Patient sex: F
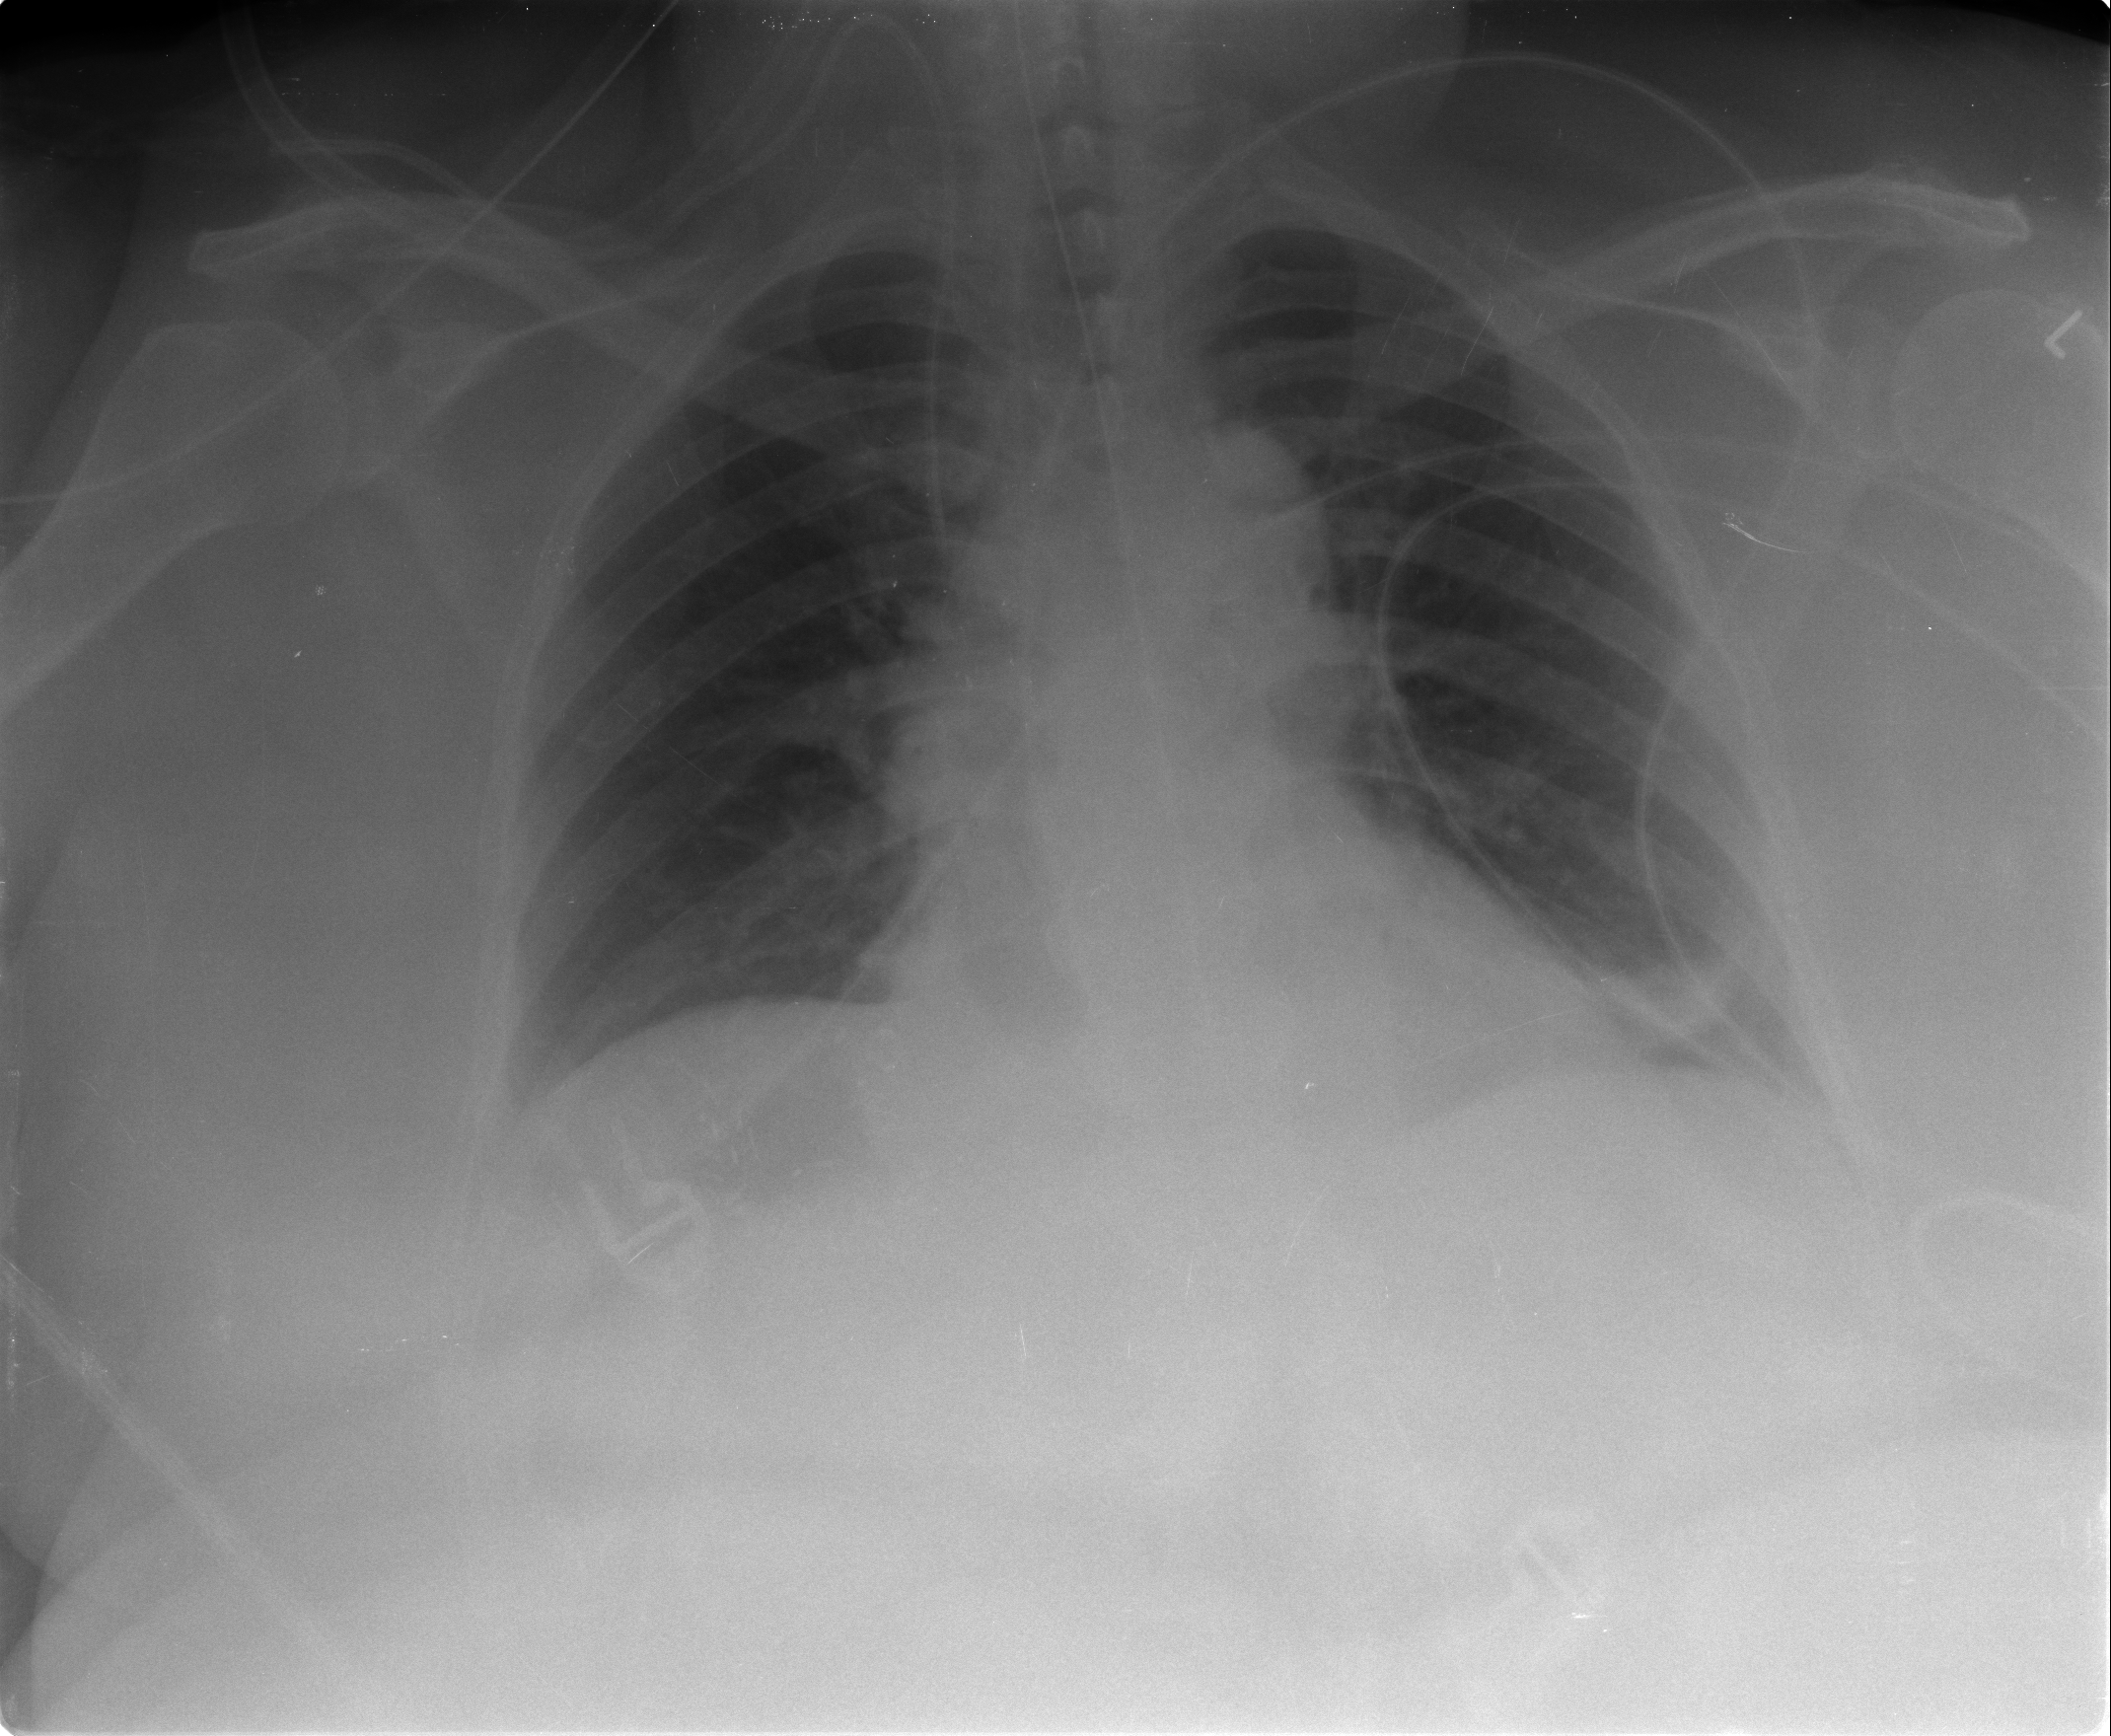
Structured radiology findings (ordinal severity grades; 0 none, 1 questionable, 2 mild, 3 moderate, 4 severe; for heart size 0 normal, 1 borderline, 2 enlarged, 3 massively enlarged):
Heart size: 0
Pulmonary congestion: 2
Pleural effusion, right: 0
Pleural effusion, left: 0
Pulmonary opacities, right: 0
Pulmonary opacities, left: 0
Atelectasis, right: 0
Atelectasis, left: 2